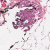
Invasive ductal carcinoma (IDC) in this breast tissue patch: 0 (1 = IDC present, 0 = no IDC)